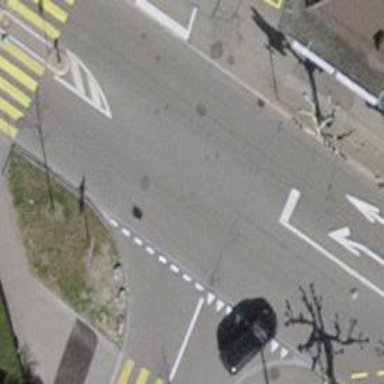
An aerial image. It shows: Primary highway with asphalt surface. It has trolley wires installed.